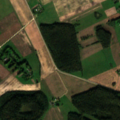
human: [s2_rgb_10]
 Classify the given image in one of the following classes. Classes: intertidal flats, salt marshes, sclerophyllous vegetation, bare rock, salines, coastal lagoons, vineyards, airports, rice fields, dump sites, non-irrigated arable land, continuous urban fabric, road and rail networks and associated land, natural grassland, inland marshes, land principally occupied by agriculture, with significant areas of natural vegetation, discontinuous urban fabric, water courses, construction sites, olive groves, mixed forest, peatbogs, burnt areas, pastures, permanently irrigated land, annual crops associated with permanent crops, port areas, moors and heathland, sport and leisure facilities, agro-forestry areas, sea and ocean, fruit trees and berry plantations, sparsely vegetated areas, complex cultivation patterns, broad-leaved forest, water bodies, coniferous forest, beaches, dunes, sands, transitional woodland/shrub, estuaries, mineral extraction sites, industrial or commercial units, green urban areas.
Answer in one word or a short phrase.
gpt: non-irrigated arable land, complex cultivation patterns, land principally occupied by agriculture, with significant areas of natural vegetation, mixed forest